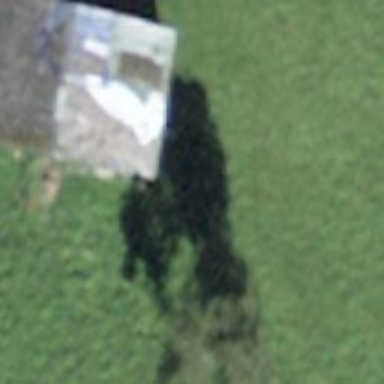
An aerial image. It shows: Rural barn.